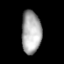
Tissue: prostate
Cell type: Fibroblasts
Senescence score: 0.7239
Nuclear area (px): 828
Mean DAPI intensity: 169.978